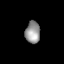
Tissue: lung
Cell type: Others
Senescence score: 0.2235
Nuclear area (px): 317
Mean DAPI intensity: 149.94